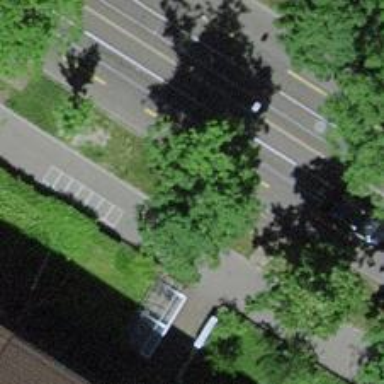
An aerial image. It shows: Tree-lined avenue.